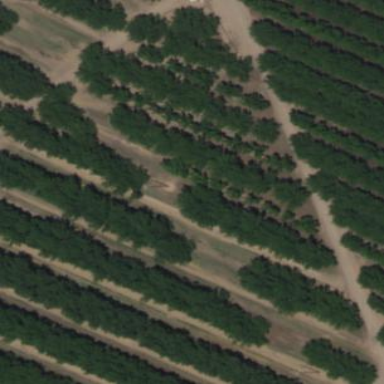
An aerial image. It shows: Orchard.